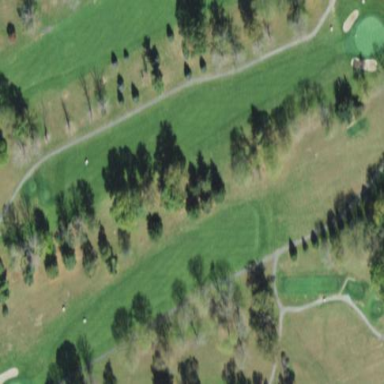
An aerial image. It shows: Grassy area designated as golf fairway.